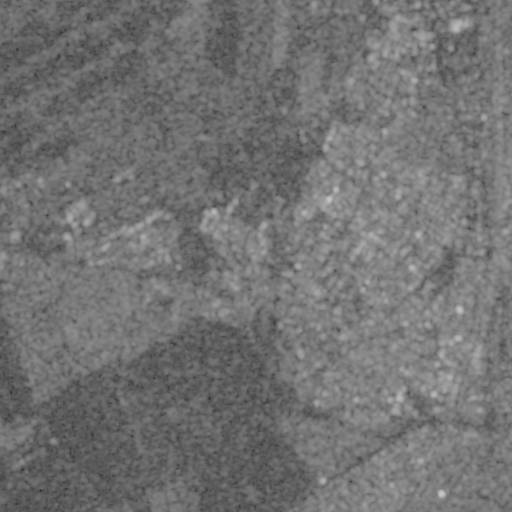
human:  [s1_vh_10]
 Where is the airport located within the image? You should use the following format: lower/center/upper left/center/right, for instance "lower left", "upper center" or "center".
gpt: The airport is located in the lower left of the image.
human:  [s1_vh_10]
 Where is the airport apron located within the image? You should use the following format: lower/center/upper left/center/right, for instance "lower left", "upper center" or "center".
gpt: The airport apron is located in the lower left of the image.
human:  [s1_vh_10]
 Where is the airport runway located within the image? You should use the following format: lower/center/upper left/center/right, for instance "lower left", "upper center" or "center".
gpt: The airport runway is located in the lower left of the image.
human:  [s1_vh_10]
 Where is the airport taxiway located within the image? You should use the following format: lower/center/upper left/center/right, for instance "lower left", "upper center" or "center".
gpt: The airport taxiway is located in the lower left of the image.
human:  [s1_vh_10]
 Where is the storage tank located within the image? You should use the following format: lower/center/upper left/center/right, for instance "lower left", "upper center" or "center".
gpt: The storage tank is located in the upper right of the image.
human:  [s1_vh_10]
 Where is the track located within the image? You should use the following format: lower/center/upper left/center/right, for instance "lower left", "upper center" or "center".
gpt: The track is located in the center right of the image.
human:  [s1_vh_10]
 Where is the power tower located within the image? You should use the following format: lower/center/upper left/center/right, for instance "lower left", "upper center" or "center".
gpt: There is no power tower in the image.

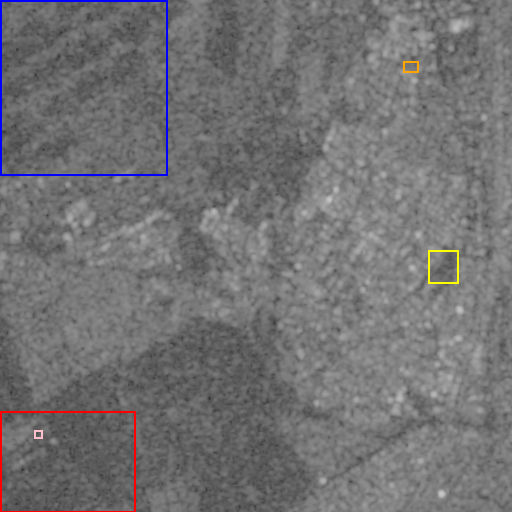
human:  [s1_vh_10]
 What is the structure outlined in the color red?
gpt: The structure outlined in red is an airport.
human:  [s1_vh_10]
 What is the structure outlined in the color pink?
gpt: The structure outlined in pink is an airport apron.
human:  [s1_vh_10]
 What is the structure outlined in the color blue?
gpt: The structure outlined in blue is a crop field.
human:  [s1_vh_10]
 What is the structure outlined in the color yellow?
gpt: The structure outlined in yellow is a park.
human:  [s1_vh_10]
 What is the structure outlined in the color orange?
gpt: The structure outlined in orange is a parking lot.
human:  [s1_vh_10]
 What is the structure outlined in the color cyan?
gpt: There is no cyan outline.